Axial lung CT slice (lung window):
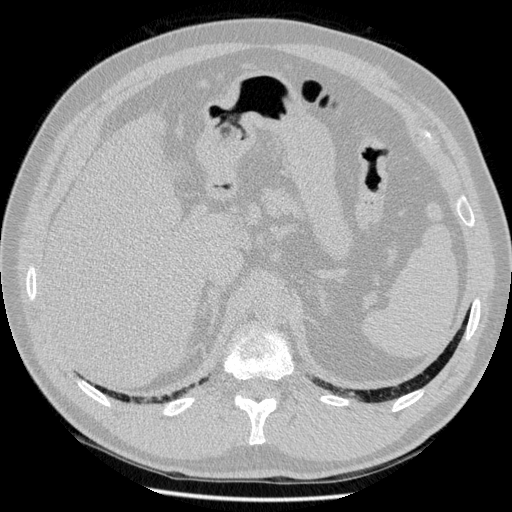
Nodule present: no